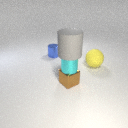
small blue metal cylinder behind small brown metal cube